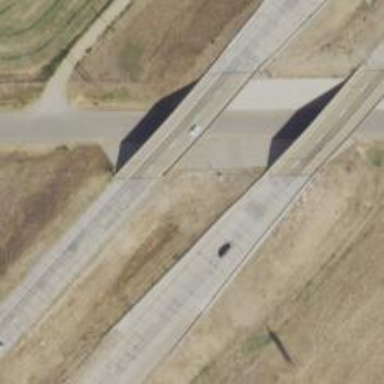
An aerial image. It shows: Motorway bridge with asphalt surface.